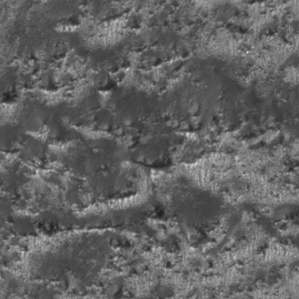
Label: frost